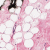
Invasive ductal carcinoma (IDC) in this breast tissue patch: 0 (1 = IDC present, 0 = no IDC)